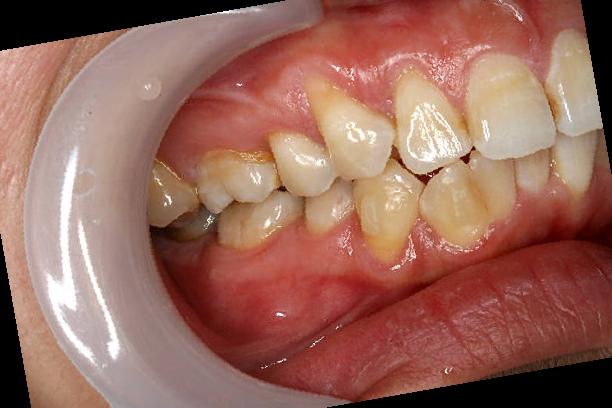
Condition: Gingivitis